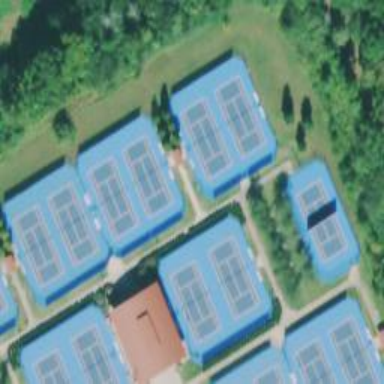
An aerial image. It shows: Tennis court in leisure pitch.